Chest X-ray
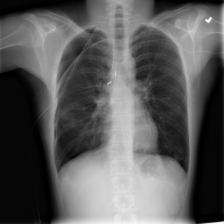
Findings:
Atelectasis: negative
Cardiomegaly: negative
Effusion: negative
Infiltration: negative
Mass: negative
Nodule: negative
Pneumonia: negative
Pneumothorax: positive
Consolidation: negative
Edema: negative
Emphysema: negative
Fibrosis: negative
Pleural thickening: negative
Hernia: negative